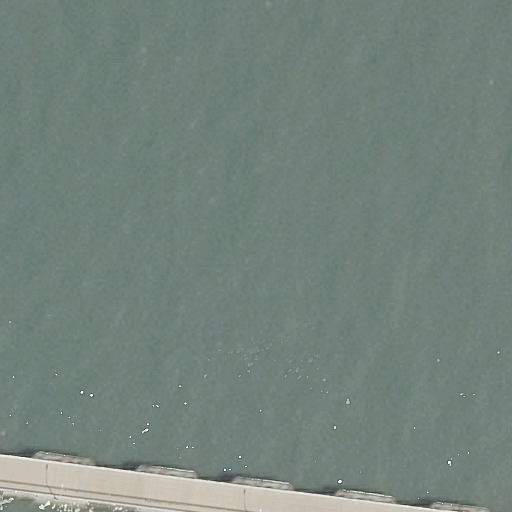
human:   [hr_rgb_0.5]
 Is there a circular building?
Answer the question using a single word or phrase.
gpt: no

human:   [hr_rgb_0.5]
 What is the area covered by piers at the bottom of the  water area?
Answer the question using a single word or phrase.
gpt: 1030m2

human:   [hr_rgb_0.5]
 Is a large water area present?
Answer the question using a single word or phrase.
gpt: yes

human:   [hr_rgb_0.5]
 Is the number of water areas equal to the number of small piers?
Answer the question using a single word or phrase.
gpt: no

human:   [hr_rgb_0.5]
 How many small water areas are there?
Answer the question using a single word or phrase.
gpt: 0

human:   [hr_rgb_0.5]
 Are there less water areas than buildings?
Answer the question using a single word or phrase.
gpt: no

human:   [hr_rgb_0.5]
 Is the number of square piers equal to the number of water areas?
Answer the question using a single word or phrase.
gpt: no

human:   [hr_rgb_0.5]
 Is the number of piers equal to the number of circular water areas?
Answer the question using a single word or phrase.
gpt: no

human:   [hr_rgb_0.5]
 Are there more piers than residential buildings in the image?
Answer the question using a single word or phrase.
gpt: yes

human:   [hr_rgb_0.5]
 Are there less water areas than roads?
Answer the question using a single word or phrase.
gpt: no

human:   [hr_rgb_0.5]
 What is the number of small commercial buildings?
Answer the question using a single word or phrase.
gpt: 0

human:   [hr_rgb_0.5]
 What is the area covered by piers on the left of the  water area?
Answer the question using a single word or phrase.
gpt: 0m2

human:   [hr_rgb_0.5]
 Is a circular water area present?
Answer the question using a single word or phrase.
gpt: no

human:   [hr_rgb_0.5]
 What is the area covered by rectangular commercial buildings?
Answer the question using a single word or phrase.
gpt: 0m2

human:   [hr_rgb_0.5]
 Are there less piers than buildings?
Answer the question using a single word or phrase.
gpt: no

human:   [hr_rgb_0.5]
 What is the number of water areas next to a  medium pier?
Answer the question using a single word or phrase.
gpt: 0

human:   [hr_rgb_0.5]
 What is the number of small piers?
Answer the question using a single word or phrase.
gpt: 0

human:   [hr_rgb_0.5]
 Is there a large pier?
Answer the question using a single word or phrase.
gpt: yes

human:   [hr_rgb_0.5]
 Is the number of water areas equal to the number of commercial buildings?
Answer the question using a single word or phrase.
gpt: no

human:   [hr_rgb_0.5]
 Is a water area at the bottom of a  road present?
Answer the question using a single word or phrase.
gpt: no

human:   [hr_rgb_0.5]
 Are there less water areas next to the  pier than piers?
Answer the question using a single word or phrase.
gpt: no

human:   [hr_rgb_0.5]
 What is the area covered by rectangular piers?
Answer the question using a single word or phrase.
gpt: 0m2

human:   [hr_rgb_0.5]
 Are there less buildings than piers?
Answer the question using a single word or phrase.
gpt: yes

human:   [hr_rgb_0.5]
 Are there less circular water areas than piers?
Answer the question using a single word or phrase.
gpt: yes

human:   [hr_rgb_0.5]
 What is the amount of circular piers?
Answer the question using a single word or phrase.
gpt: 0

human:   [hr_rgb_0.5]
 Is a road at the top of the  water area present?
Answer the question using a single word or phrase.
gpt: no

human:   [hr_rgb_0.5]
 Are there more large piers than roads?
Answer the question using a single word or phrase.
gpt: yes

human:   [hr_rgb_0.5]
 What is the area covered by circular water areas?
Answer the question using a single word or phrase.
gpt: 0m2

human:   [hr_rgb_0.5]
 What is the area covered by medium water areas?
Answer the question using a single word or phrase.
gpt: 0m2

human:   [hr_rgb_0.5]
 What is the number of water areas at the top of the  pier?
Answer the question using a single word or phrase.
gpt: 1

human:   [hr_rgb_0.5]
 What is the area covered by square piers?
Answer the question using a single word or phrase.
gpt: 0m2

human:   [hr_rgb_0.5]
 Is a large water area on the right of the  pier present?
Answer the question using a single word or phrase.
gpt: no

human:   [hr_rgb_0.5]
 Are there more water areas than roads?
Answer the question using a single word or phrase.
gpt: yes

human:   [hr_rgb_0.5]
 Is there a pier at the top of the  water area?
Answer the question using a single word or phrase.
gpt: no

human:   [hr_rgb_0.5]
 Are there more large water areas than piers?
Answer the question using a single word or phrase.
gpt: no

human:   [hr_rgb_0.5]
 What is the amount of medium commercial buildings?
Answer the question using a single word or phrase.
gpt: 0